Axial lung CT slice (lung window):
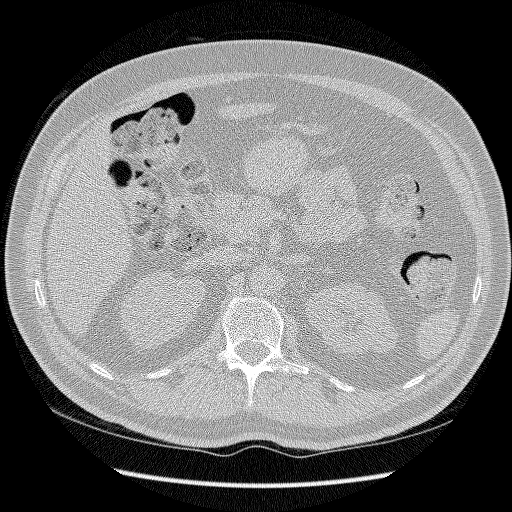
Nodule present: no